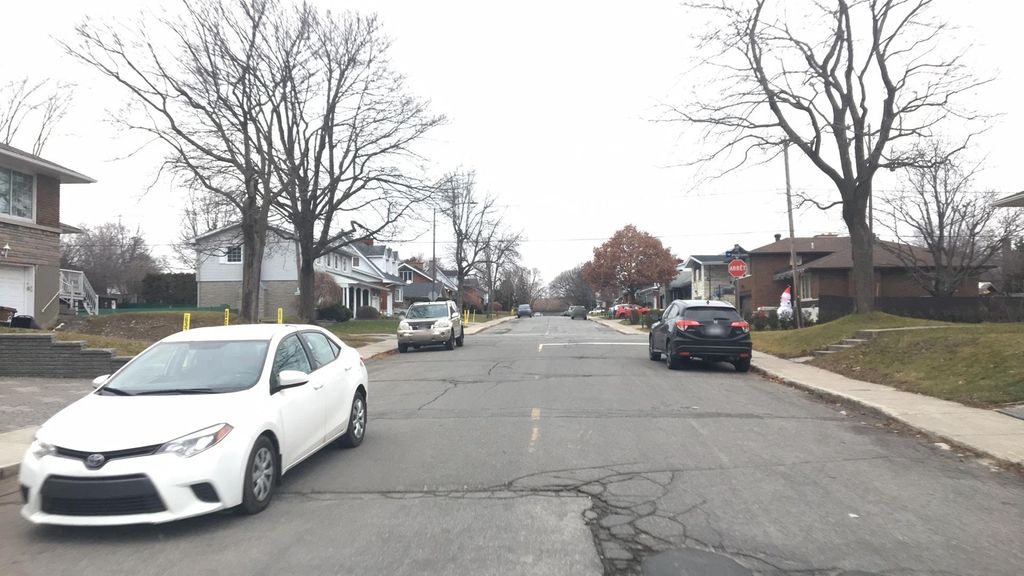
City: montreal